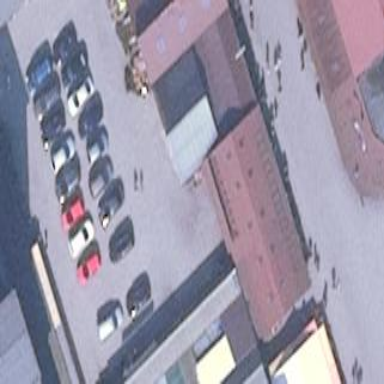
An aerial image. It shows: Retail building.